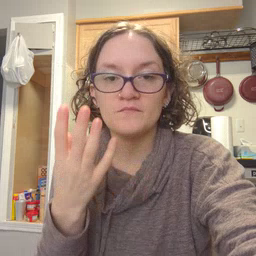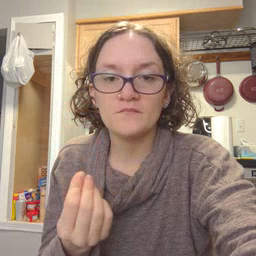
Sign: wet